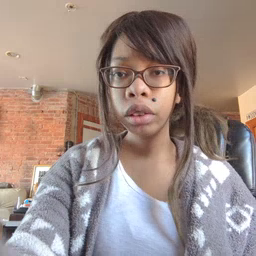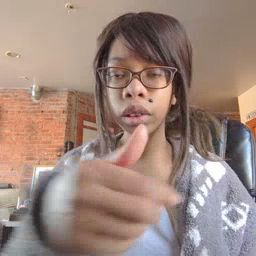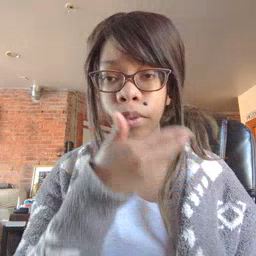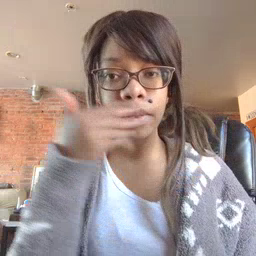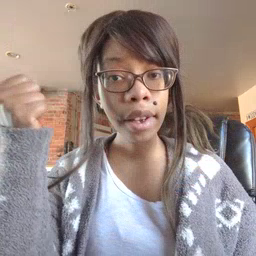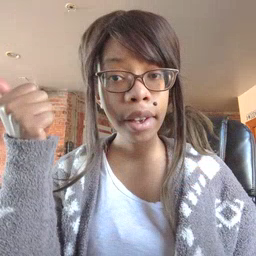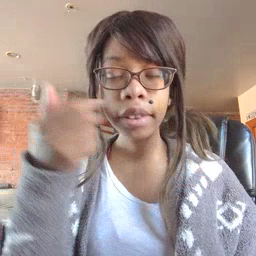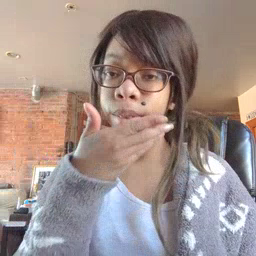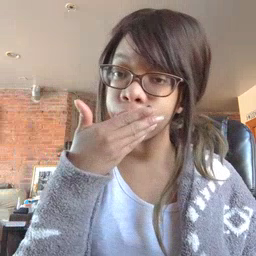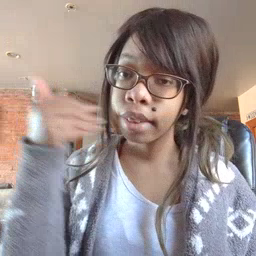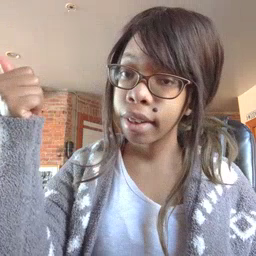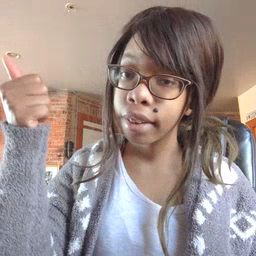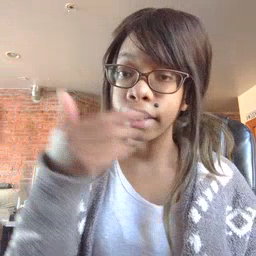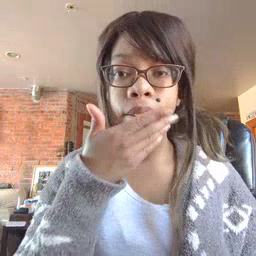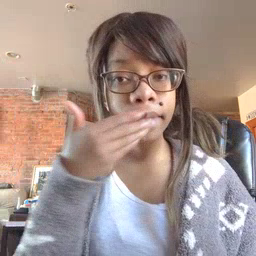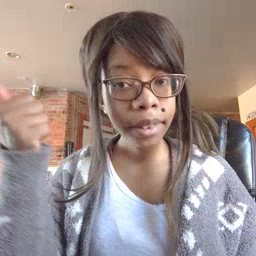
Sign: better